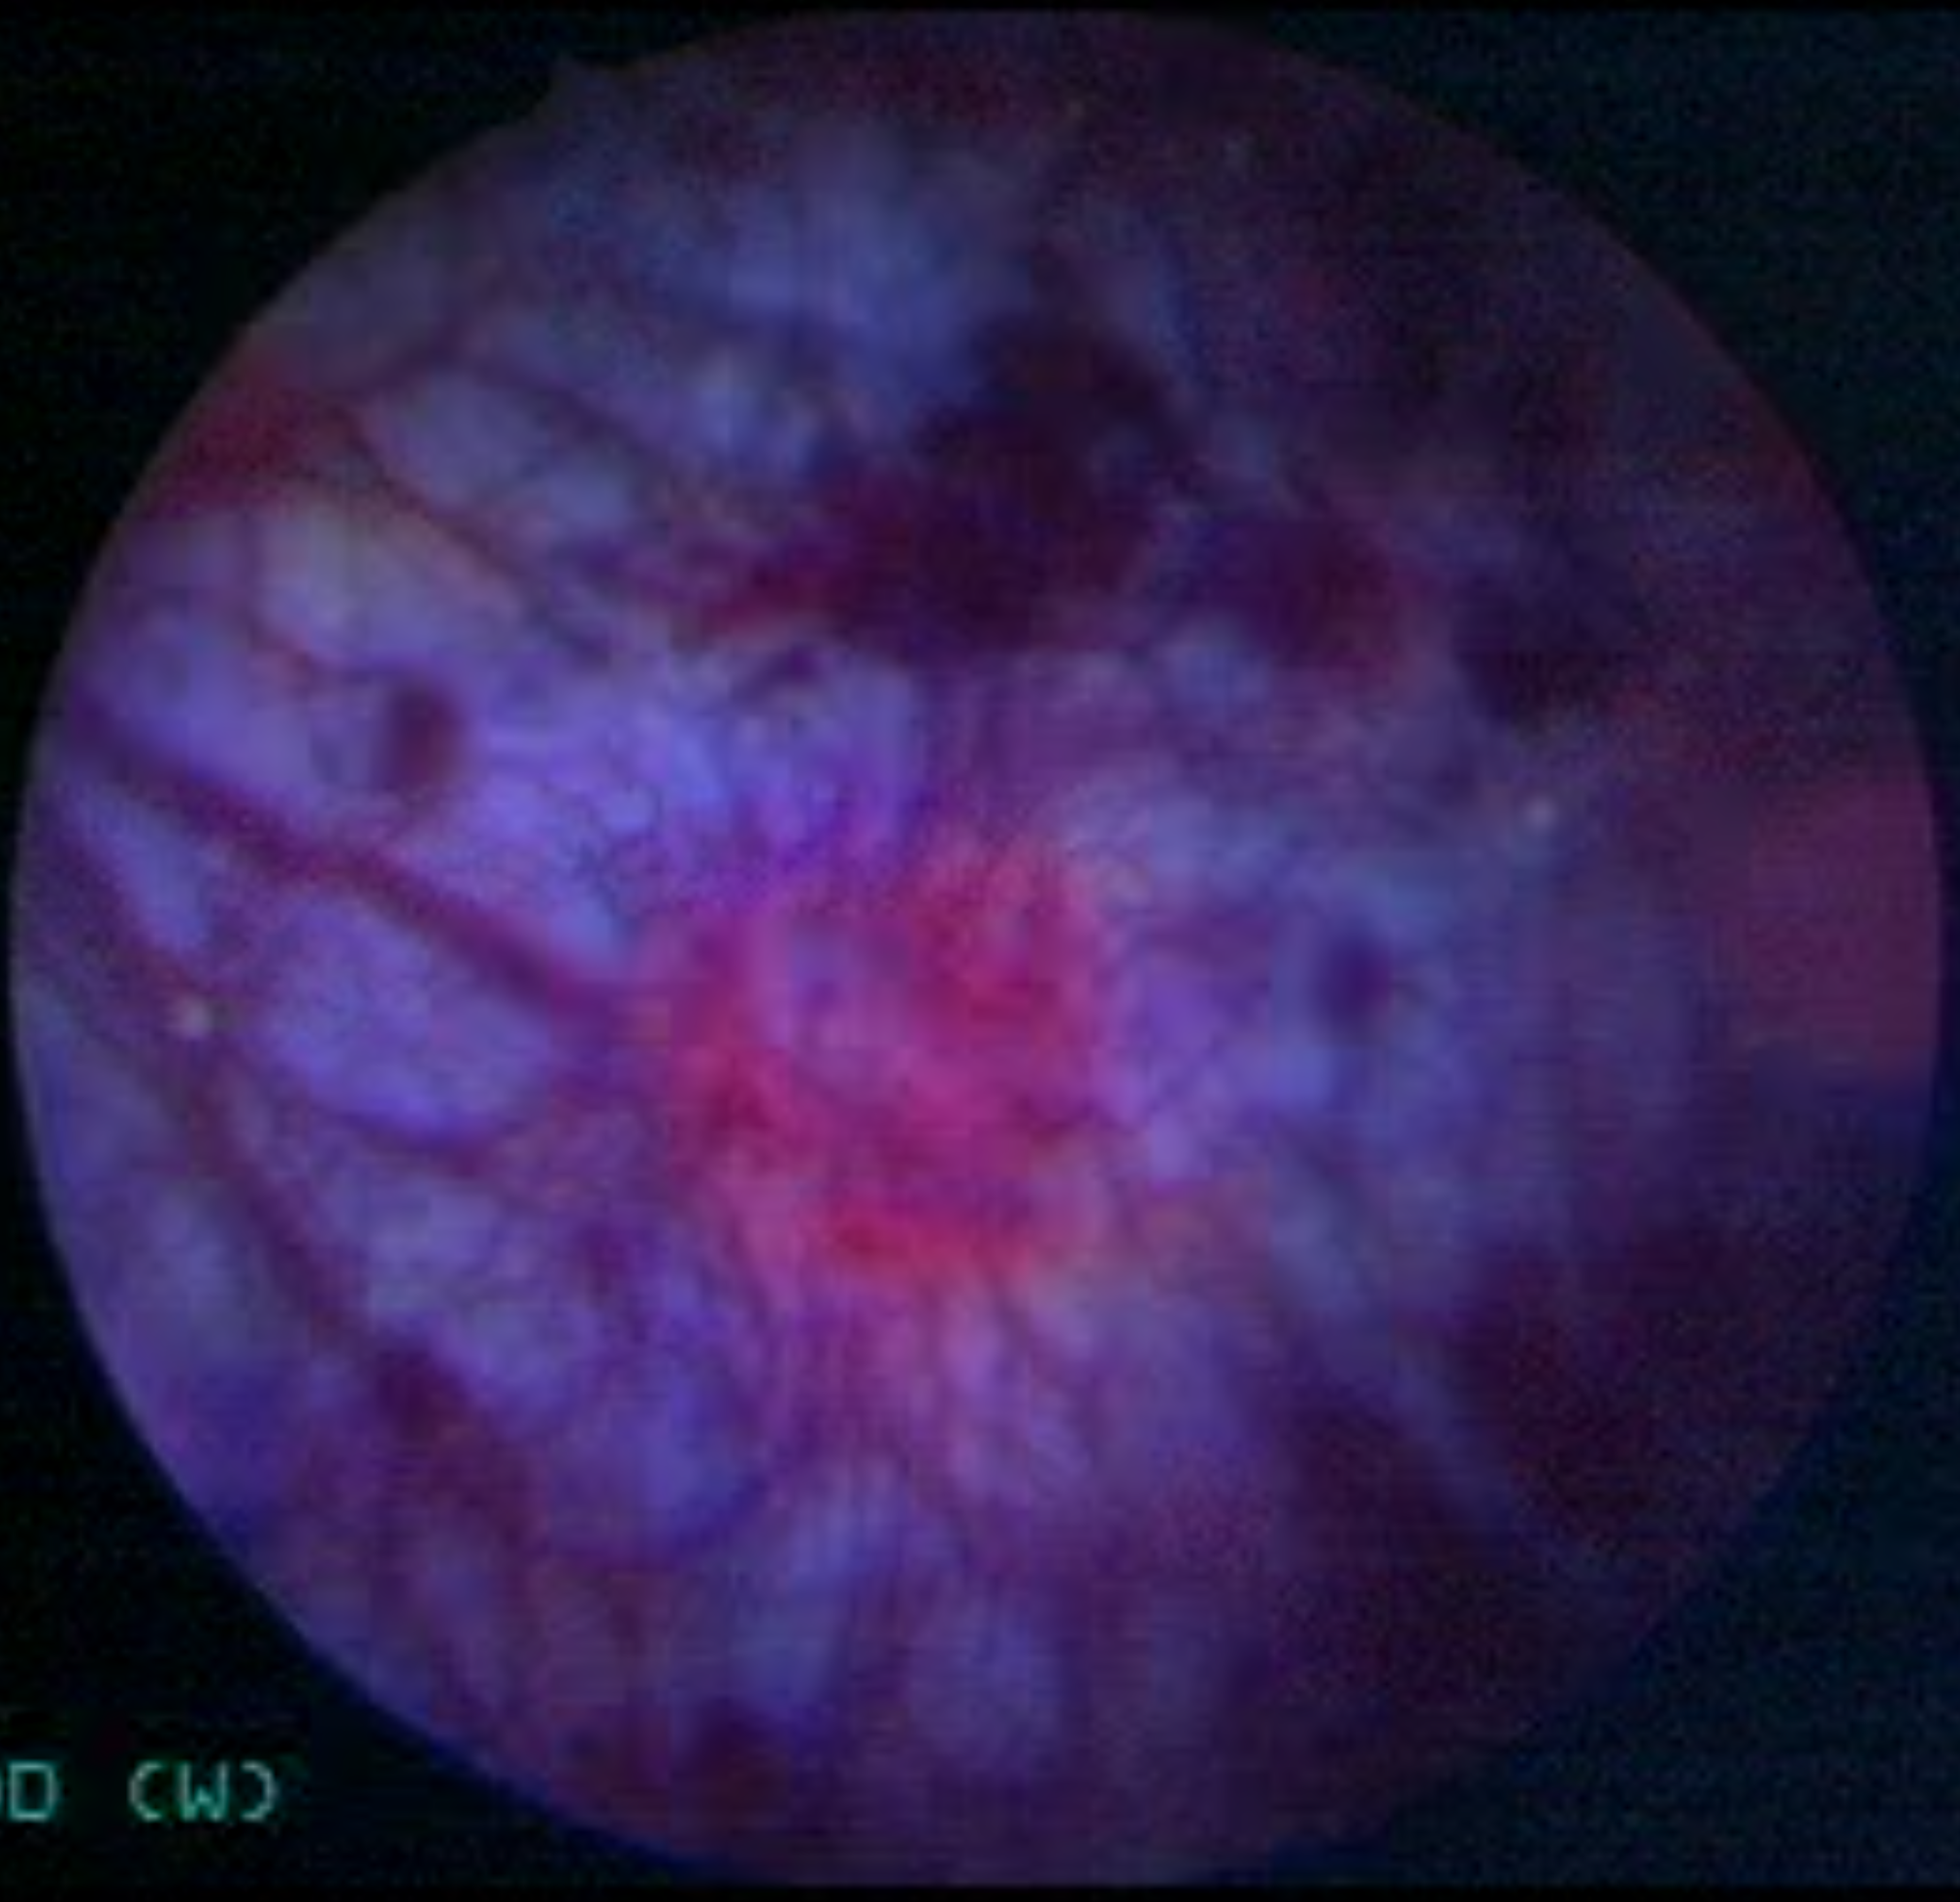
Modality: BLC
Class: Non-malignant
Subclass: InflammationNOS
Lesion: L1
Morphology: Non-papillary
Bladder cancer association: No